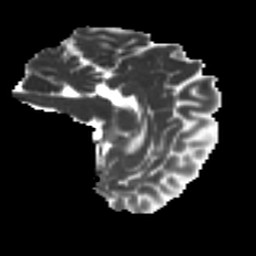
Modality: MD
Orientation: sagittal
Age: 29
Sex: female
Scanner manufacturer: ge
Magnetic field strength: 3 T
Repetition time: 7.8 s
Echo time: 0.0606 s